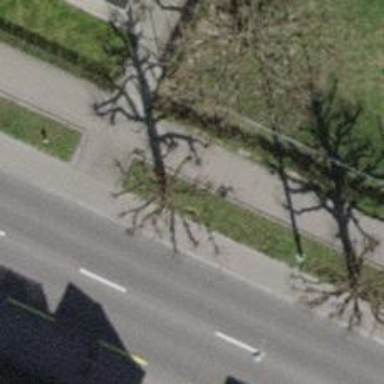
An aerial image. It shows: Avenue of trees.